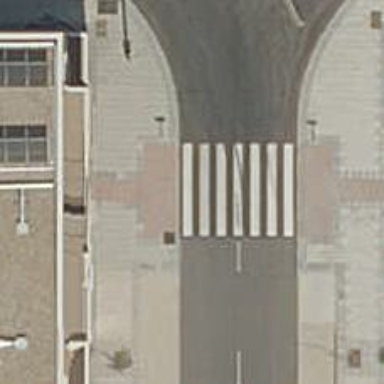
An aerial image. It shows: Uncontrolled zebra crossing on the road.